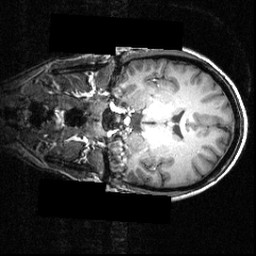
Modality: T1w
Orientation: coronal
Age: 28
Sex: female
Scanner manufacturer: siemens
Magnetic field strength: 3.951 T
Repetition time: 1.5 s
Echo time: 0.00335 s